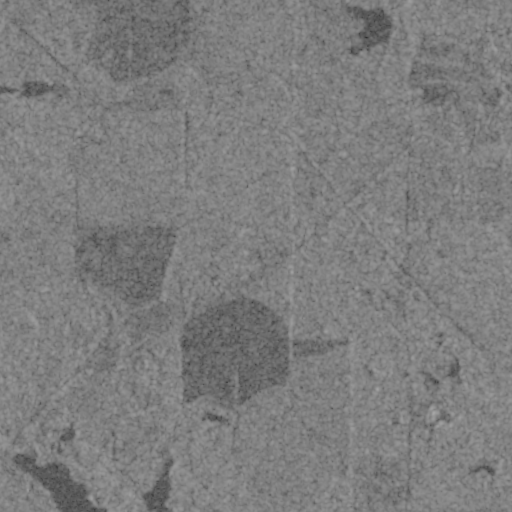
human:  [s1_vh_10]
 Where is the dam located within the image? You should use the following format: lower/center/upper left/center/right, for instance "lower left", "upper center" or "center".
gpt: The dam is located in the lower left of the image.
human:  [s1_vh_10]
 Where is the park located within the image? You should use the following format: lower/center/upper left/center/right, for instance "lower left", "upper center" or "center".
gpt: The park is located in the upper right of the image.
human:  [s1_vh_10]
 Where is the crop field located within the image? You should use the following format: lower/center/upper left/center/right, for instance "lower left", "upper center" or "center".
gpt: There is no crop field in the image.

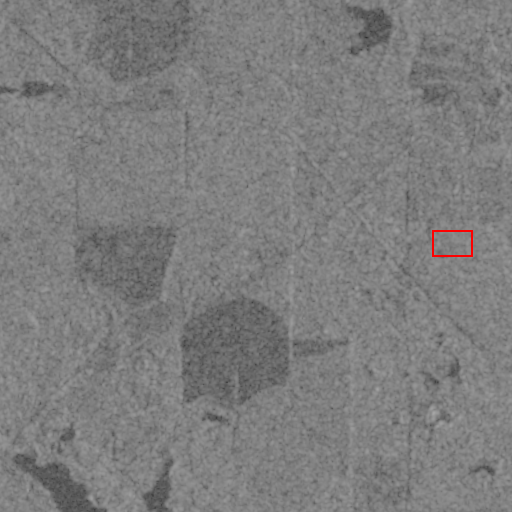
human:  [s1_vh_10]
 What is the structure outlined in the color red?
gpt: The structure outlined in red is a building.
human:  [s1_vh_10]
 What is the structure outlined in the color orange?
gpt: There is no orange outline.